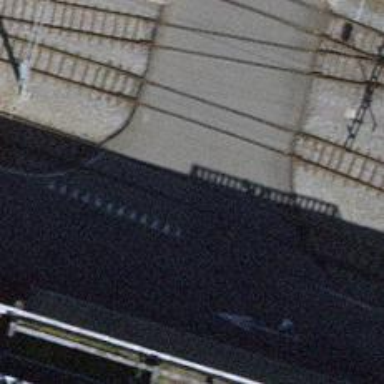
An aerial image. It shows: Single-track railway spur.